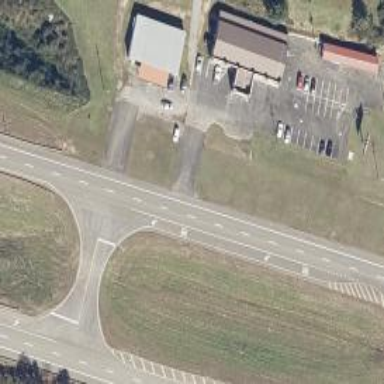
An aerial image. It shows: Primary highway with asphalt surface. It is dual carriageway.